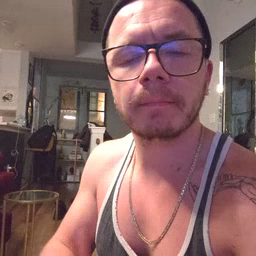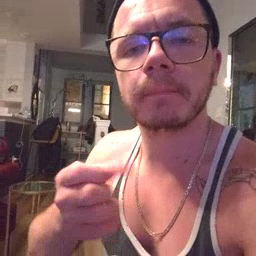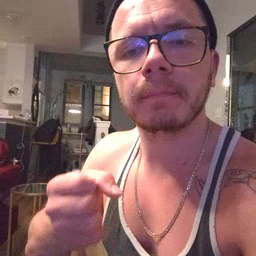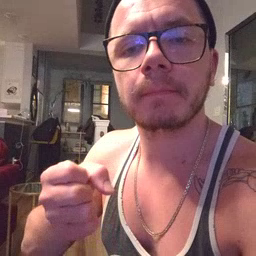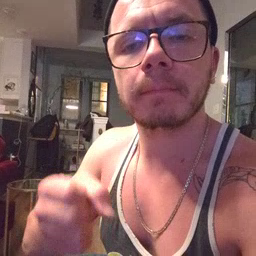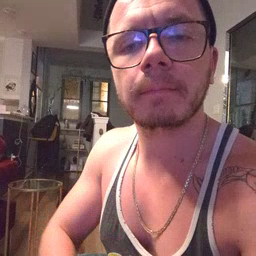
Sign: milk